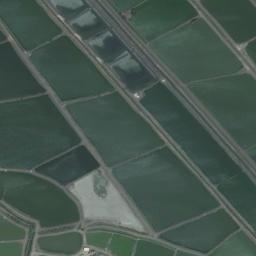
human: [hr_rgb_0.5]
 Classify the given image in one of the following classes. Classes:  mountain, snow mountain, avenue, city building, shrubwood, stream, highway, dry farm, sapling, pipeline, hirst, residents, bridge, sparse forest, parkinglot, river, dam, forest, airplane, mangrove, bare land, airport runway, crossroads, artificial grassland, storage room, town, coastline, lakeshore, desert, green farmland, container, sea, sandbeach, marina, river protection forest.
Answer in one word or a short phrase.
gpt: green farmland